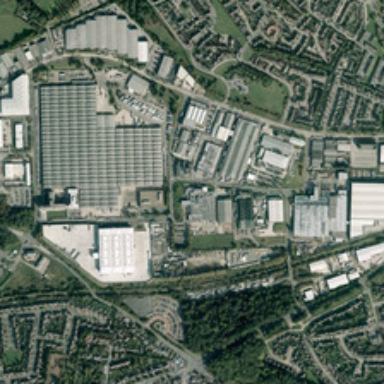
A large number of buildings have been built around the factory .